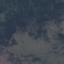
Land use / land cover: HerbaceousVegetation